Question: I can switch editors in Eclipse by using +/.
But when the leftmost editor tab is selected, I cannot switch one more tab to the left and wrap-around to get to the rightmost tab.
How can I make my editor tabs wrap-around?

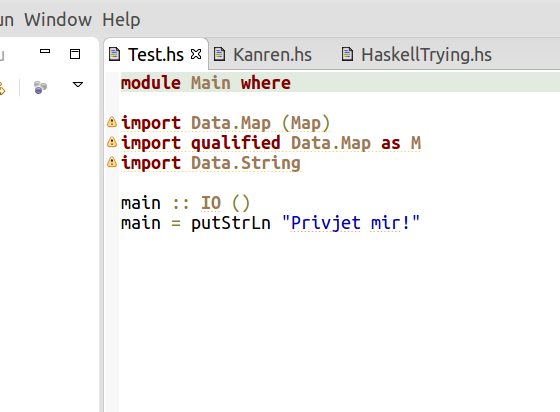
Answer: The setting must be disabled for tabs to wrap-around.
Go to > > and uncheck the box.